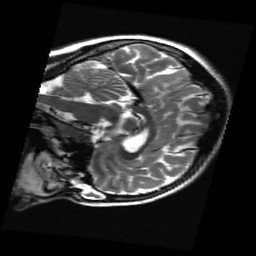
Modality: T2w
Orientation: sagittal
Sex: female
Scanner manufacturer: ge
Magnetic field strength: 3 T
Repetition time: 5 s
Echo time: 0.1019 s